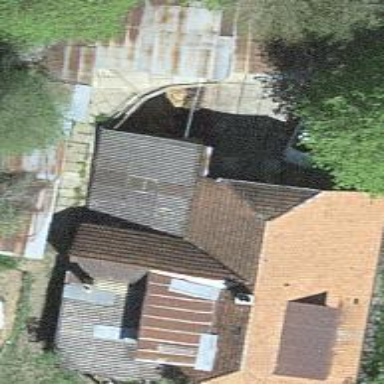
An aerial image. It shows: Farm building.